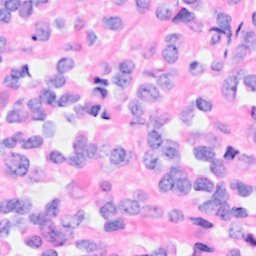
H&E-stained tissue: Breast